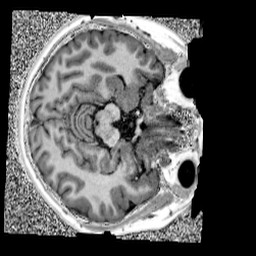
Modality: UNIT1
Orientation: axial
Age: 12
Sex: female
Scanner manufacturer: siemens
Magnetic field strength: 3 T
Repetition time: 4 s
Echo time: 0.00299 s